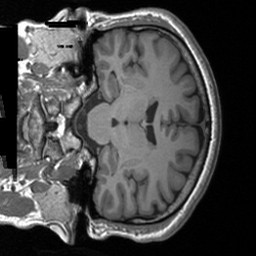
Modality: T1w
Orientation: coronal
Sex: male
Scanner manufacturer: siemens
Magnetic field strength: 3 T
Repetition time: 1.9 s
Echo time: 0.00226 s